Question: I need to design a custom tool bar as same as below image. For that I have used following lines of code:
'''
m_ptrFileToolBar = new QToolBar("File",theUi->toolBar);
m_ptrNewAct = new QAction(QIcon(":/res/images/New.png"), tr("&New"), this);
m_ptrNewAct->setShortcuts(QKeySequence::New);
m_ptrNewAct->setStatusTip(tr("Create a new file"));
m_ptrFileToolBar->addAction(m_ptrNewAct);
'''
It is showing only tool bar actions. But I need to give headings to each tool bar section. How do I do it in 'Qt'?

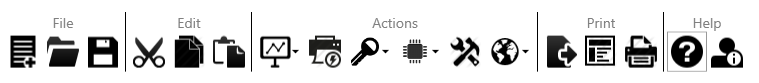
Answer: You have to subclass <URL> function
'''
QWidget *myWidgetAction::createWidget(QWidget *parent)
{
QWidget *myWidget = new QWidget(parent);
QAction *act1 = new QAction(QIcon(":/1.png"),tr("New"),myWidget);
QAction *act2 = new QAction(QIcon(":/2.png"),tr("Open"),myWidget);
QAction *act3 = new QAction(QIcon(":/3.png"),tr("Create"),myWidget);
QToolBar *toolbar = new QToolBar(myWidget);
toolbar->addAction(act1);
toolbar->addAction(act2);
toolbar->addAction(act3);
QLabel *title = new QLabel("test");
QGridLayout *grid = new QGridLayout(myWidget);
myWidget->setLayout(grid);
grid->addWidget(title,0,0,1,0,Qt::AlignCenter);
grid->addWidget(toolbar,1,0,1,0,Qt::AlignCenter);
return myWidget;
}
'''
Then you can add 'myWidgetAction' object to toolbar
'''
m_ptrFileToolBar = new QToolBar("File",theUi->toolBar);
myWidgetAction *widgetAction = new myWidgetAction(this);
m_ptrFileToolBar->addAction(widgetAction);
'''